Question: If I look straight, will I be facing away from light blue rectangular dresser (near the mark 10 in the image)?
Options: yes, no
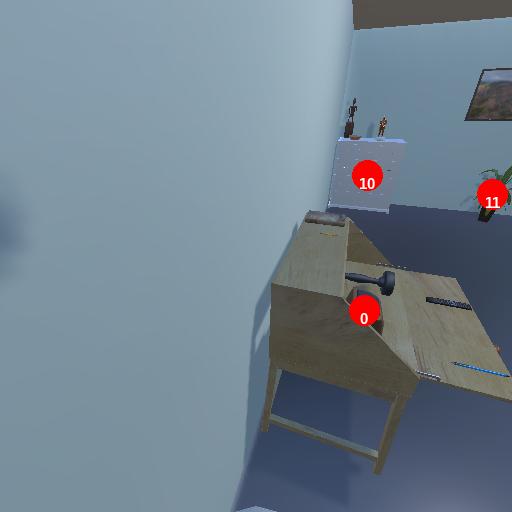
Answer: yes